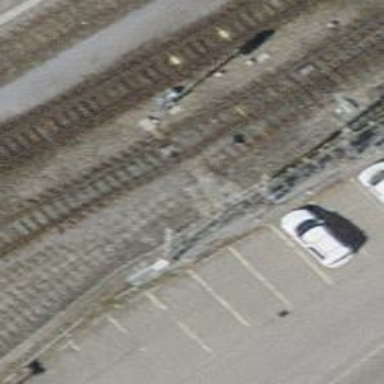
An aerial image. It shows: Single track abandoned railway siding.